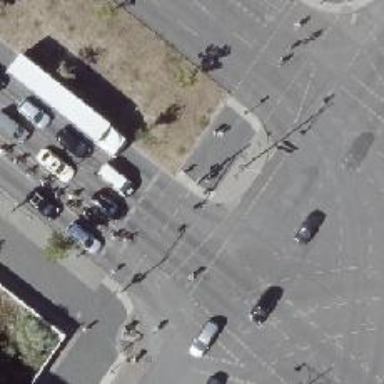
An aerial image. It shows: Footway that serves as traffic island.